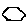
Label: hexagon